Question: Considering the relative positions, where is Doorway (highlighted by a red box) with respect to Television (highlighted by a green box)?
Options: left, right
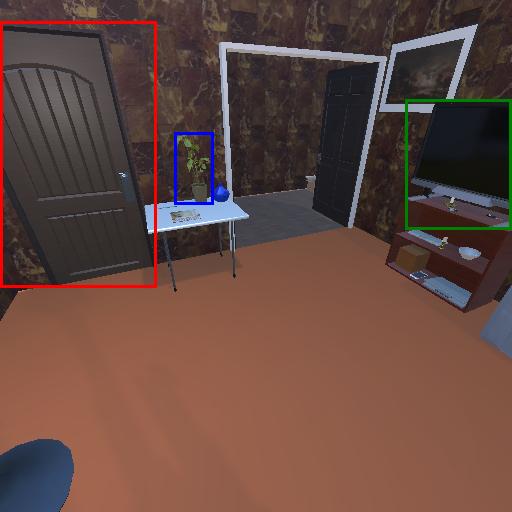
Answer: left